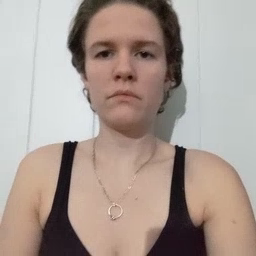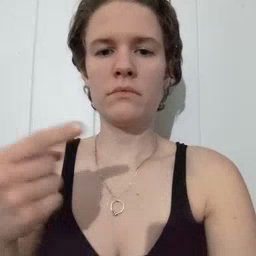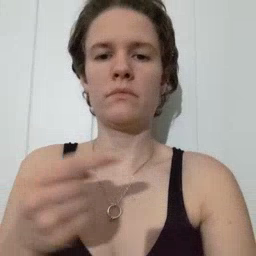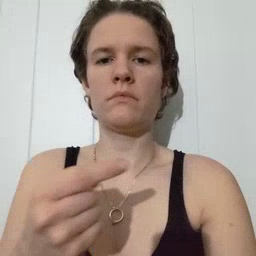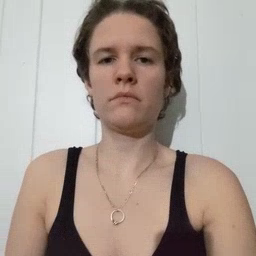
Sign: owie